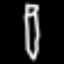
Label: pencil